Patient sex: M
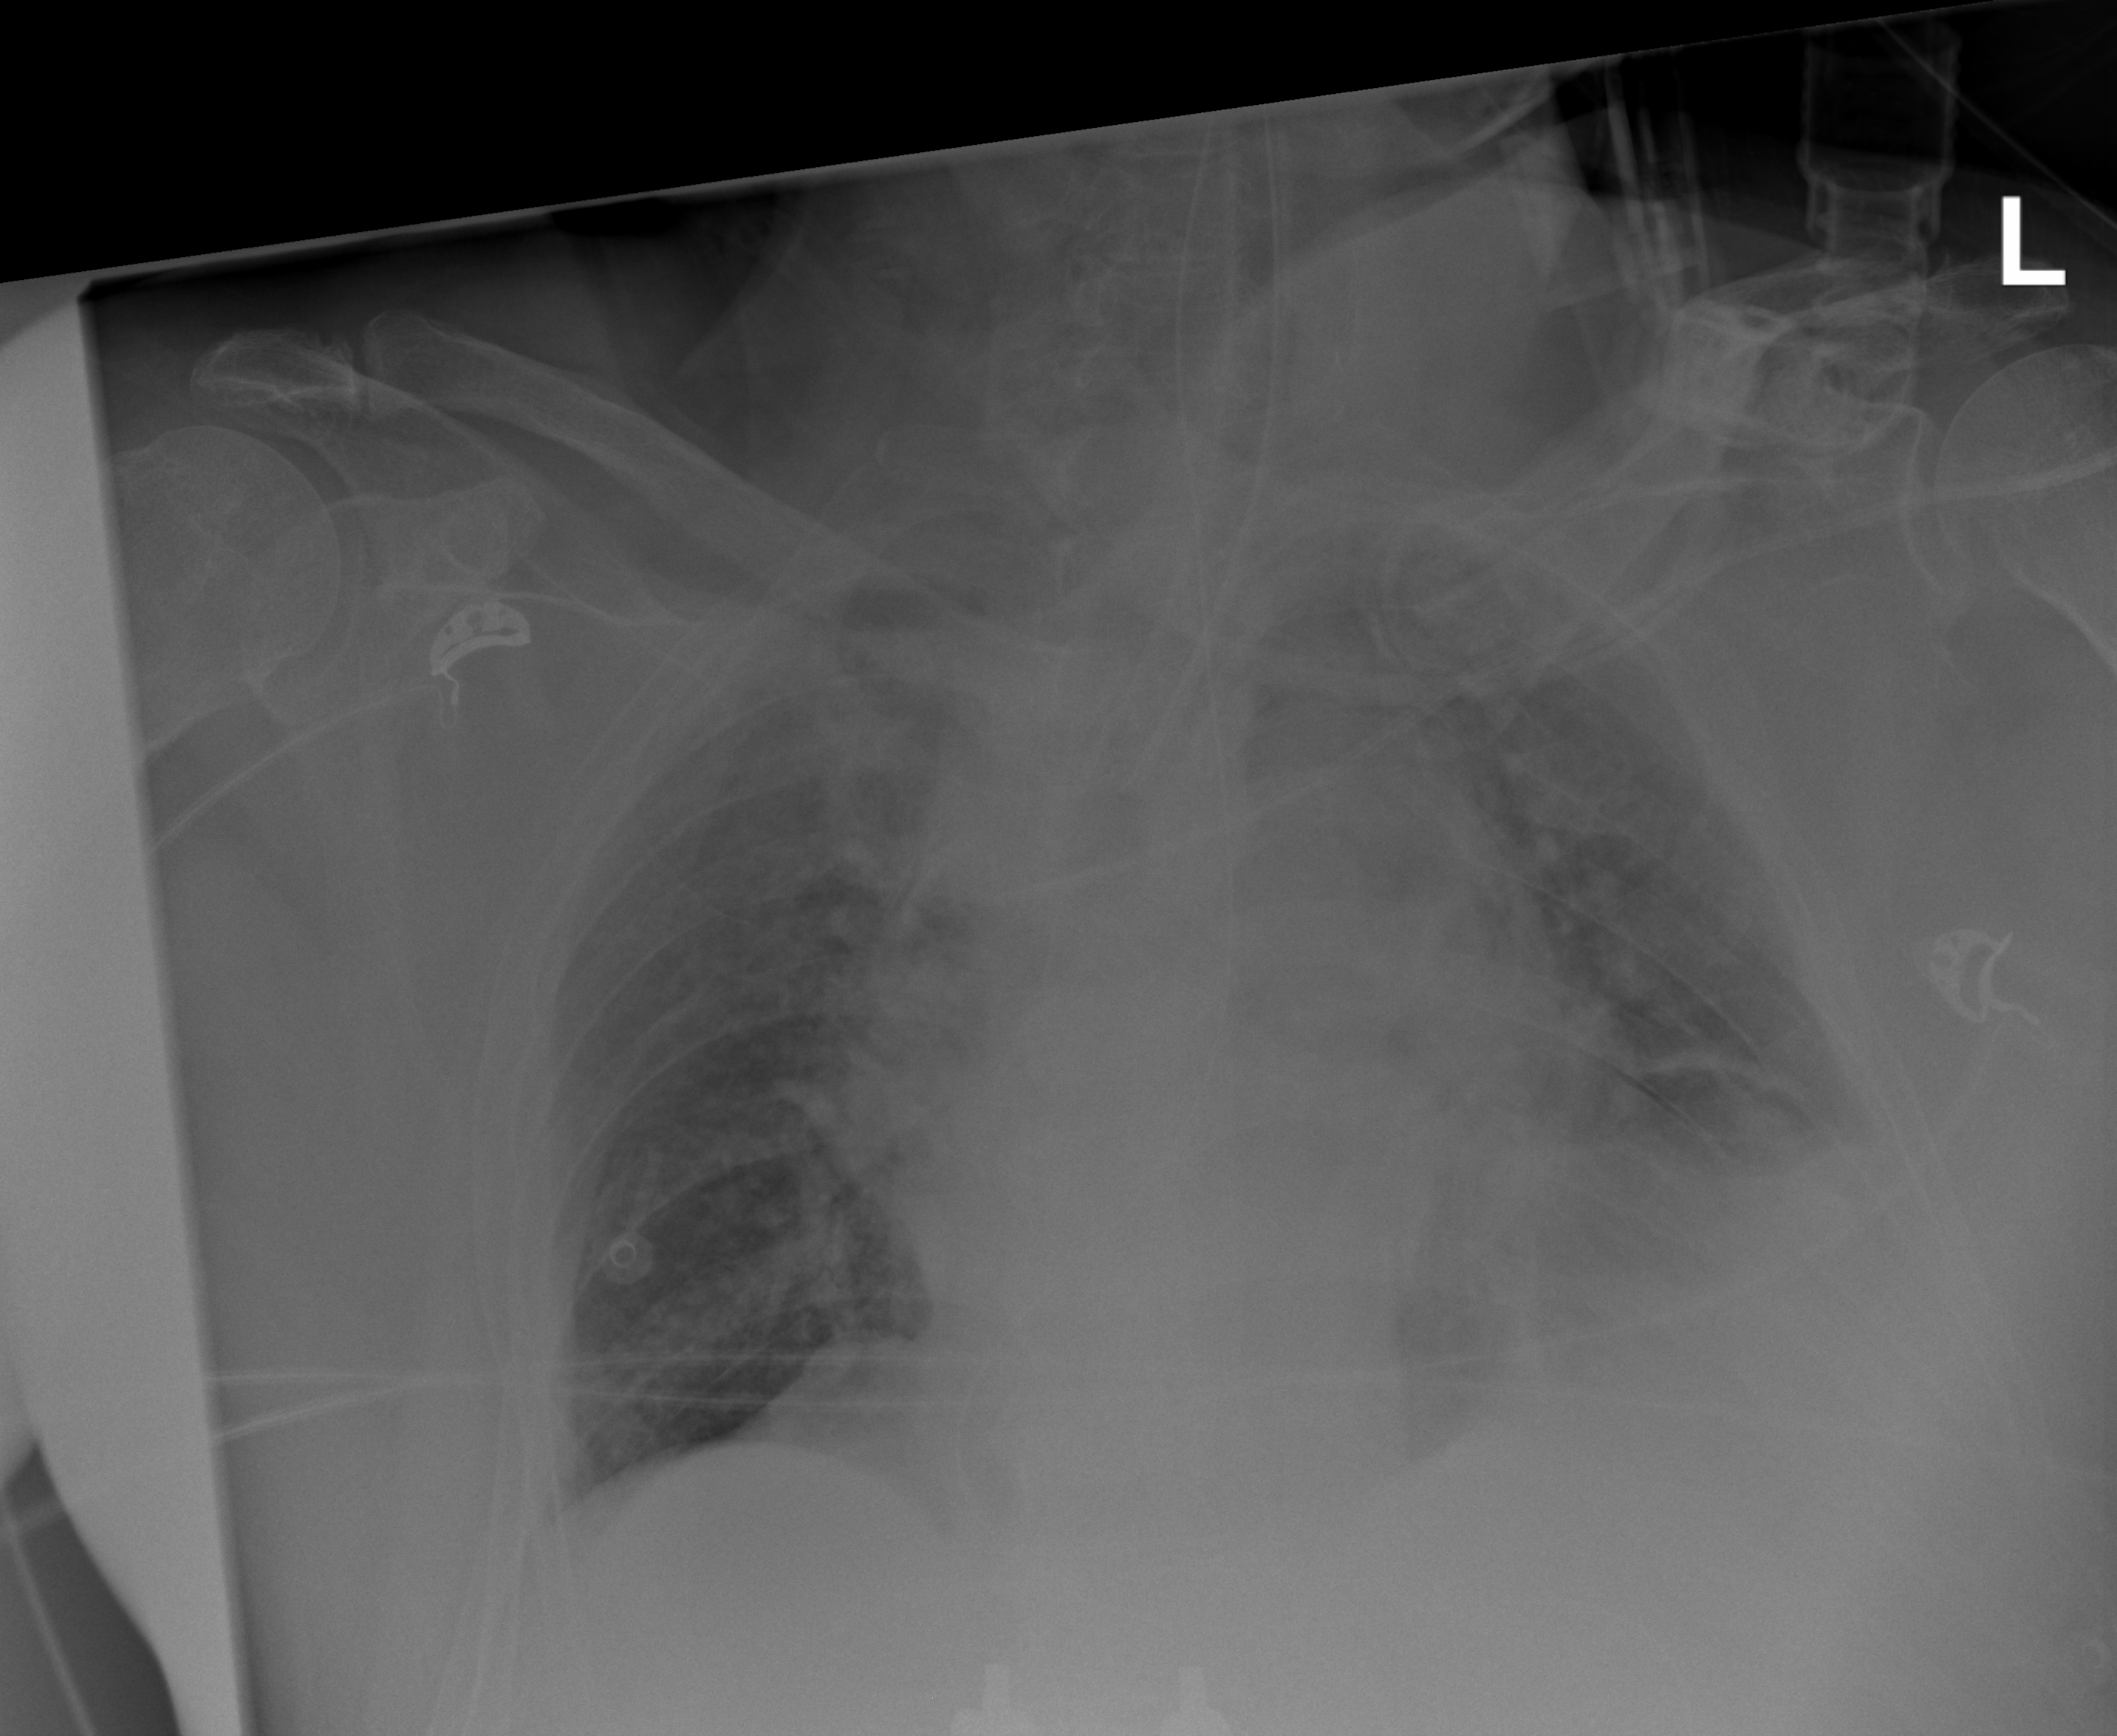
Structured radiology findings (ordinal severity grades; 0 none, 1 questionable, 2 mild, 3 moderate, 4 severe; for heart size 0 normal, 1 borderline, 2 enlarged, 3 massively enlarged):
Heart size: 1
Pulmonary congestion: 1
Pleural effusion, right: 0
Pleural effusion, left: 2
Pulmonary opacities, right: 0
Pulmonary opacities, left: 2
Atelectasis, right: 2
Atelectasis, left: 2